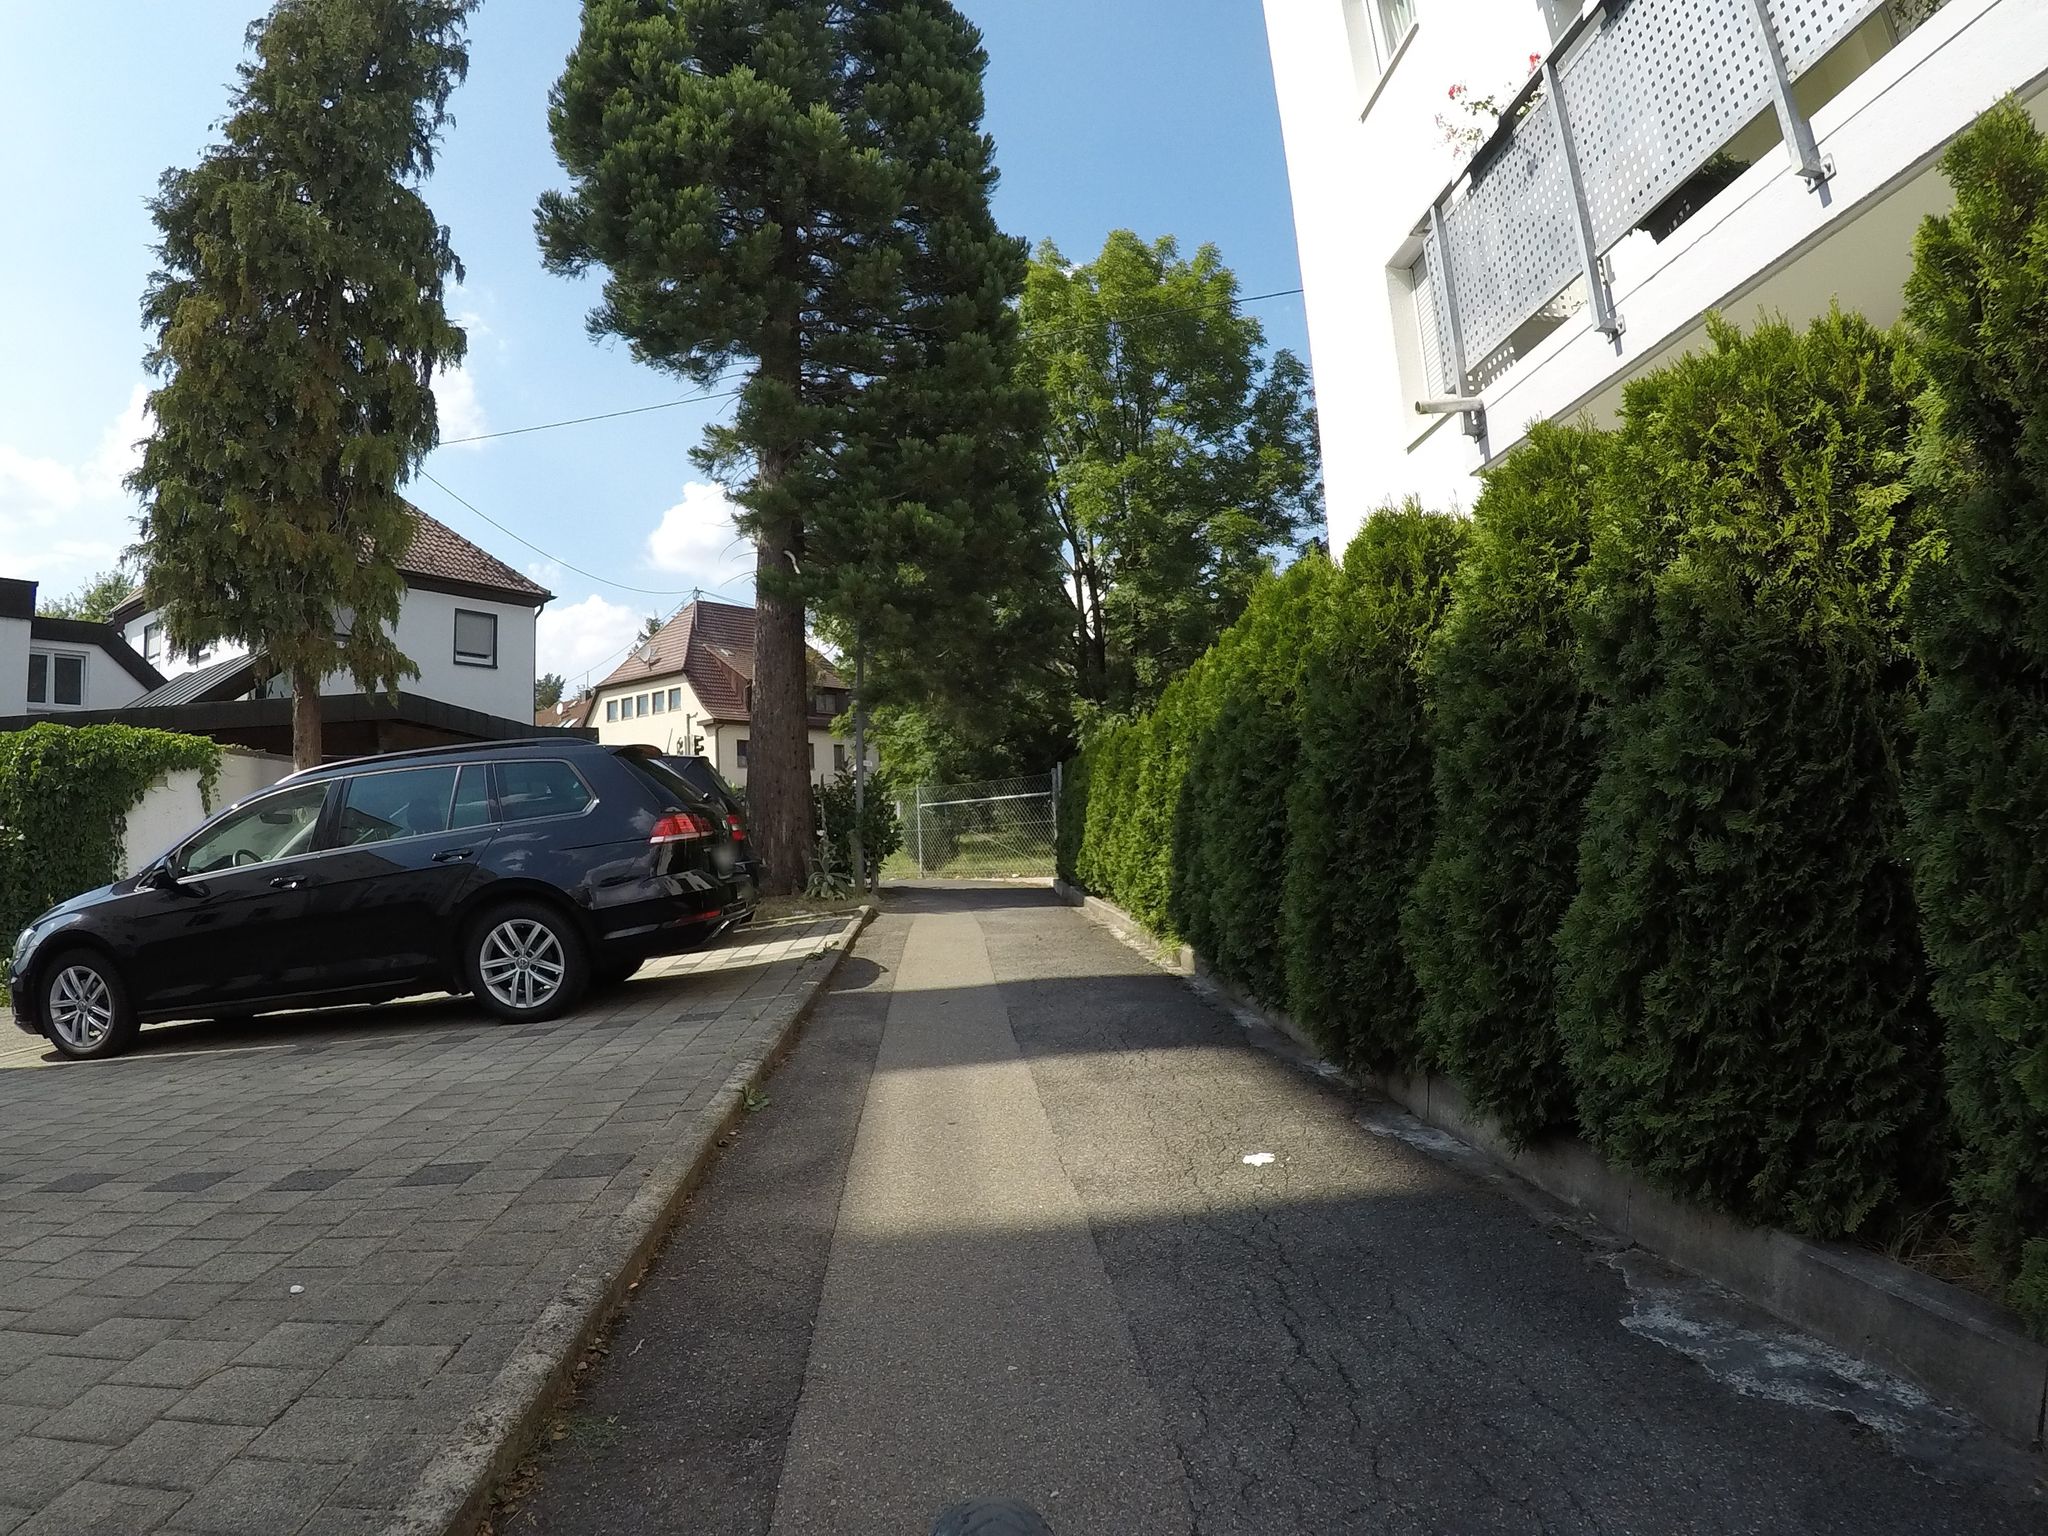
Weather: clear
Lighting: day
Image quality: good
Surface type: walking surface
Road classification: service, footway, path
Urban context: dense urban cluster
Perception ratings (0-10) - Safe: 7.66, Lively: 7.73, Beautiful: 9.66, Boring: 4.08, Depressing: 2.04, Wealthy: 7.39